Question:
above screen displays what is my error is... in 4.0 it works fine but in 2.3.3 my drawable works not good..
'''
<?xml version="1.0" encoding="utf-8"?>
<selector xmlns:android="http://schemas.android.com/apk/res/android">
<item android:state_pressed="true"><shape>
<solid android:color="#d4972c" />
<corners android:bottomRightRadius="10dp" />
<stroke android:width="0.5dp" android:color="#0a627f" />
</shape></item>
<item android:state_pressed="false"><shape>
<solid android:color="@android:color/transparent" />
<corners android:bottomRightRadius="10dp" />
<stroke android:width="0.5dp" android:color="#0a627f" />
</shape></item>
</selector>
'''
I don't know why it acts like this, I have tried, How can I get drawable similar working as 4.0? and why it is happening?
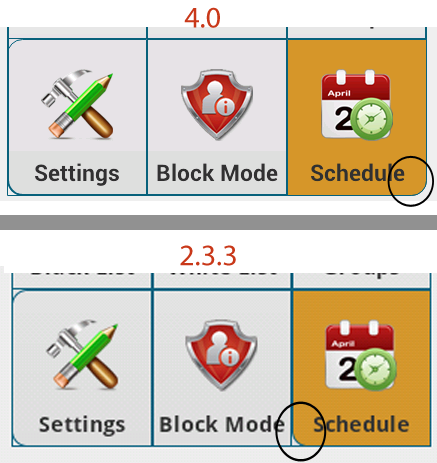
Answer: Solved.
I have created values-v12 folder and put dimens.xml with left_button_left and left_button_right values for left button and this values also place in values>dimens.xml with flipped number to left to right and right to left, same way for right button..
and placed in drawable, '<corners android:bottomLeftRadius="@dimen/left_button_left" android:bottomRightRadius="@dimen/left_button_right" />' and it works great for me... thanks to <URL>